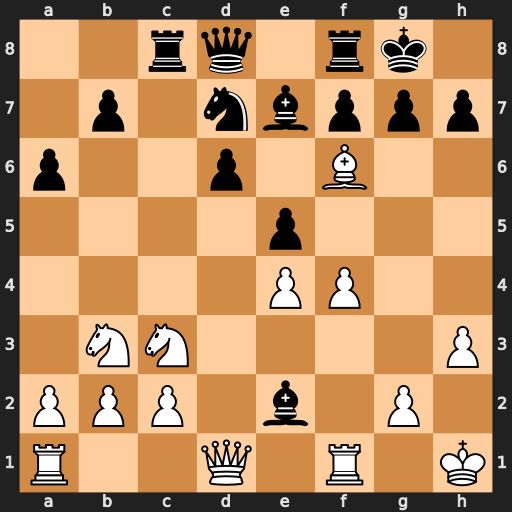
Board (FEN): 2rq1rk1/1p1nbppp/p2p1B2/4p3/4PP2/1NN4P/PPP1b1P1/R2Q1R1K
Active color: w
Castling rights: -
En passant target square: -
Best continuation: Bxe7 Bxd1 Bxd8